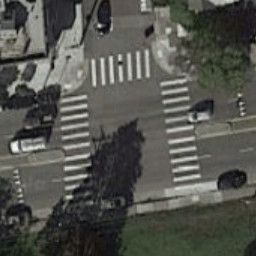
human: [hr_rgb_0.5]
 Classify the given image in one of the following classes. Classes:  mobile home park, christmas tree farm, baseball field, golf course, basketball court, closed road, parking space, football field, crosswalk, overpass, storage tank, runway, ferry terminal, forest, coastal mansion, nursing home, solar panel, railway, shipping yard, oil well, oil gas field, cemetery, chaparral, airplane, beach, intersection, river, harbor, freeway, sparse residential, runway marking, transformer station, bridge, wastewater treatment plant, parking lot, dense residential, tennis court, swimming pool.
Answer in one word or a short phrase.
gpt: crosswalk